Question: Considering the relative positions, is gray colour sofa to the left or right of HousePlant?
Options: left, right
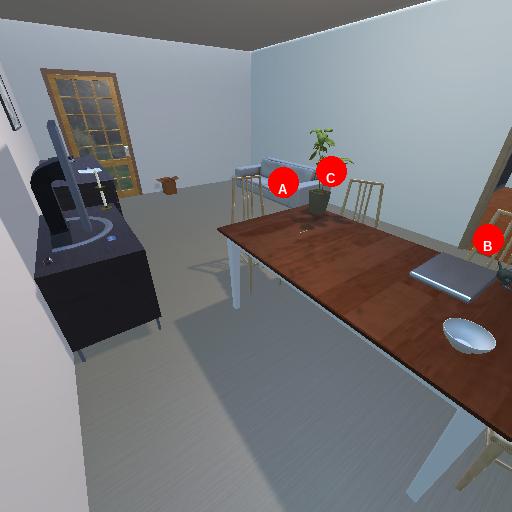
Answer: left